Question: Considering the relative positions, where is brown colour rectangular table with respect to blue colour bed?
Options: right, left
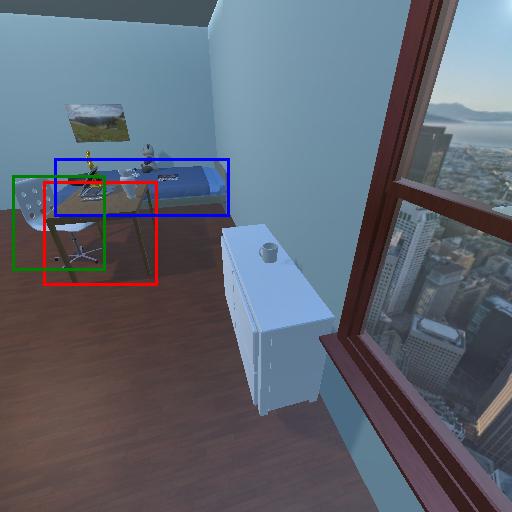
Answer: right